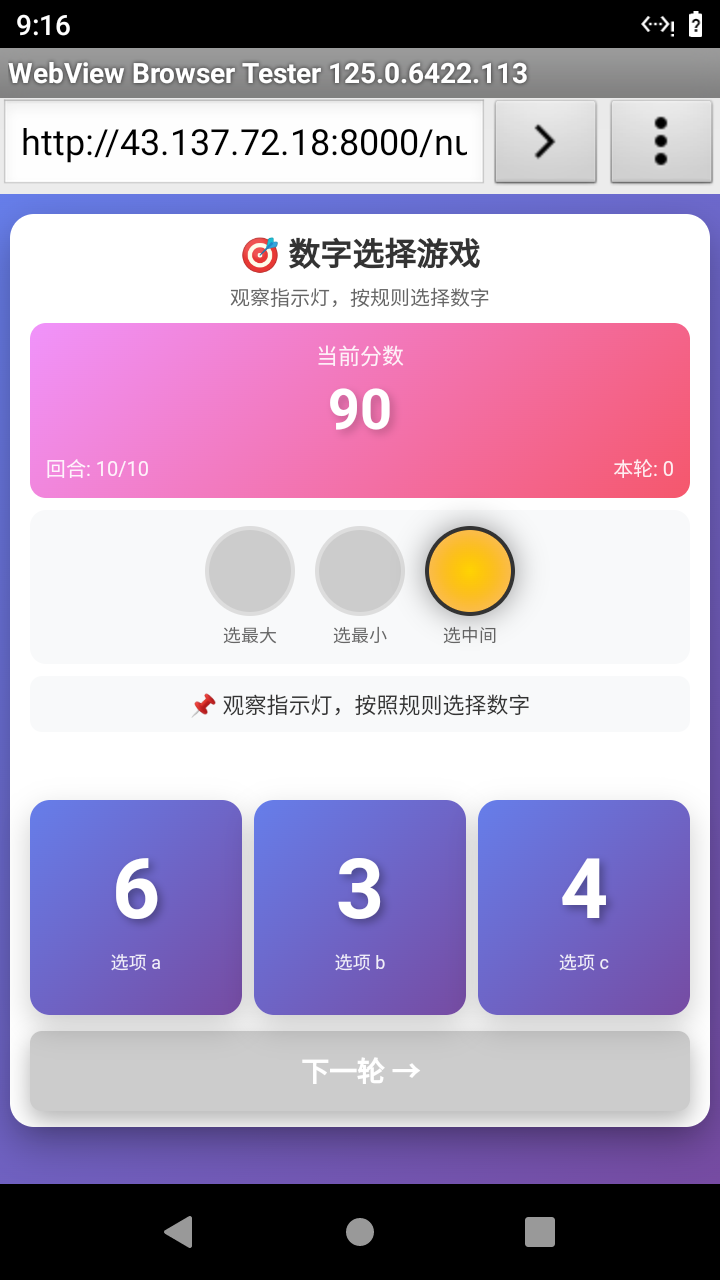

Select the correct number based on the traffic light color.
Answer: 2